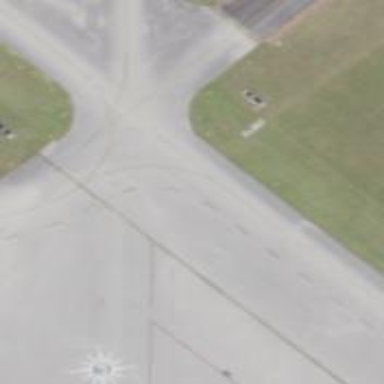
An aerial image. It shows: View of taxiway at the airport.